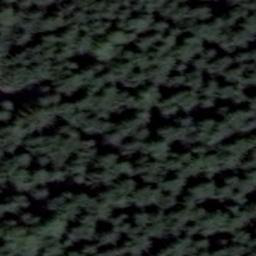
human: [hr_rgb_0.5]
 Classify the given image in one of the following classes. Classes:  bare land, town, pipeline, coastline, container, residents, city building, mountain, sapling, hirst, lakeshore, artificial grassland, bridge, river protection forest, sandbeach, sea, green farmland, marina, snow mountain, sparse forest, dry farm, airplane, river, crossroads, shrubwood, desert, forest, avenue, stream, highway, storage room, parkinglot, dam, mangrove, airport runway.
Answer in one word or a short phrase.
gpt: forest